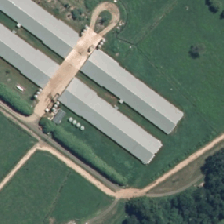
Land cover: urban_build_up